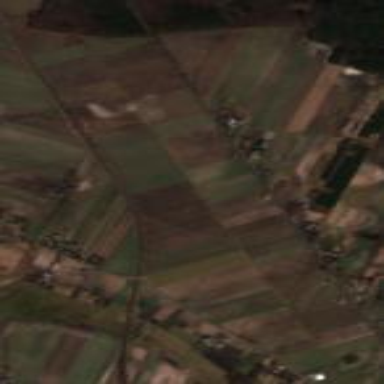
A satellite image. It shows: Picturesque farmland scene.